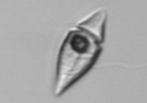
Label: Amphidinium